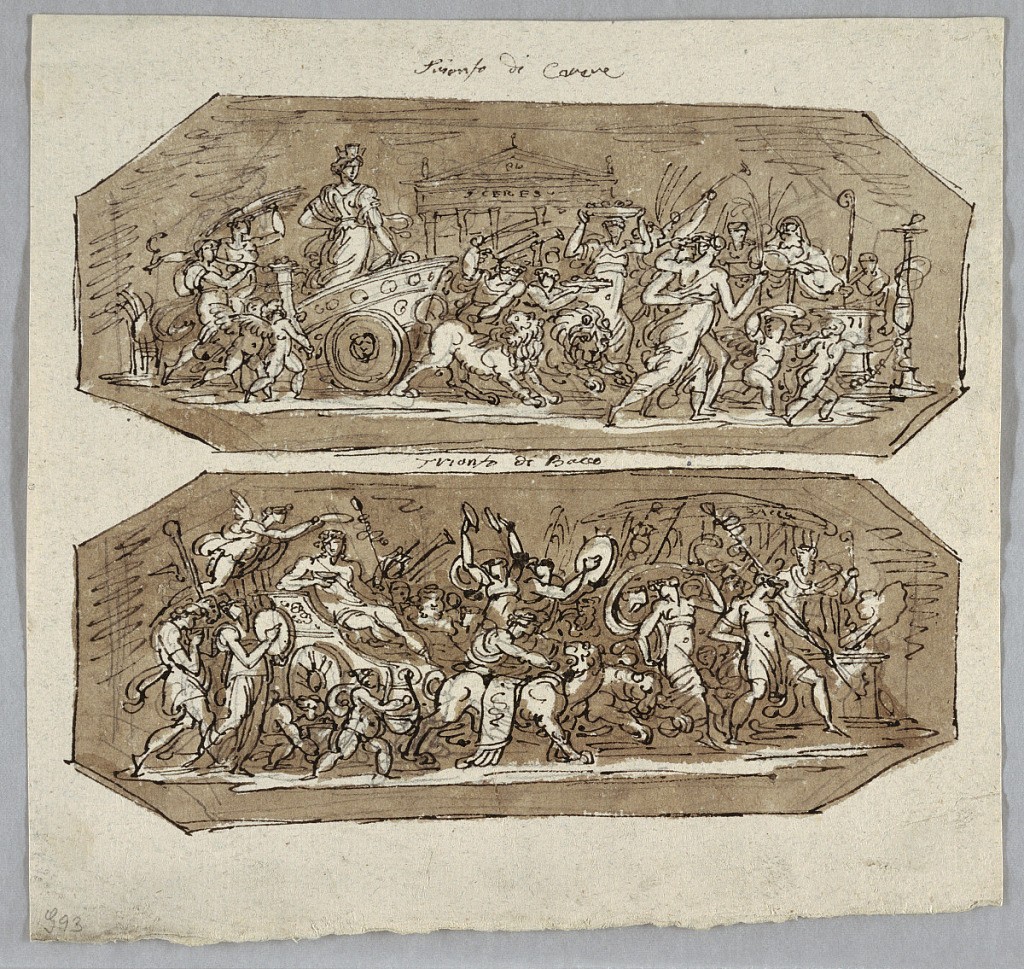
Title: Drawing
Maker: Felice Giani, Italian, 1758–1823
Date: About 1813
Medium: pen and brown ink, brush and brown wash over traces of graphite on cream laid paper
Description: Top a) Ceres crowned [with a civic crown] stands in a chariot which is drawn by two lions. A man whips the lions, one of which is crouching. The chariot is followed and preceded by harvest figures, putti included. The procession winds toward right, where a priest stands behind an altar. The upper part of a temple is in the central rear; Bottom, b) the scheme is the same as above. Bacchus as a young man is seated in his chariot. A flying female genius holds a wreath over his head. Bacchic people are his companions. The temple stands in the right rear.